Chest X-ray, PA view. Patient: 42 years old, sex F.
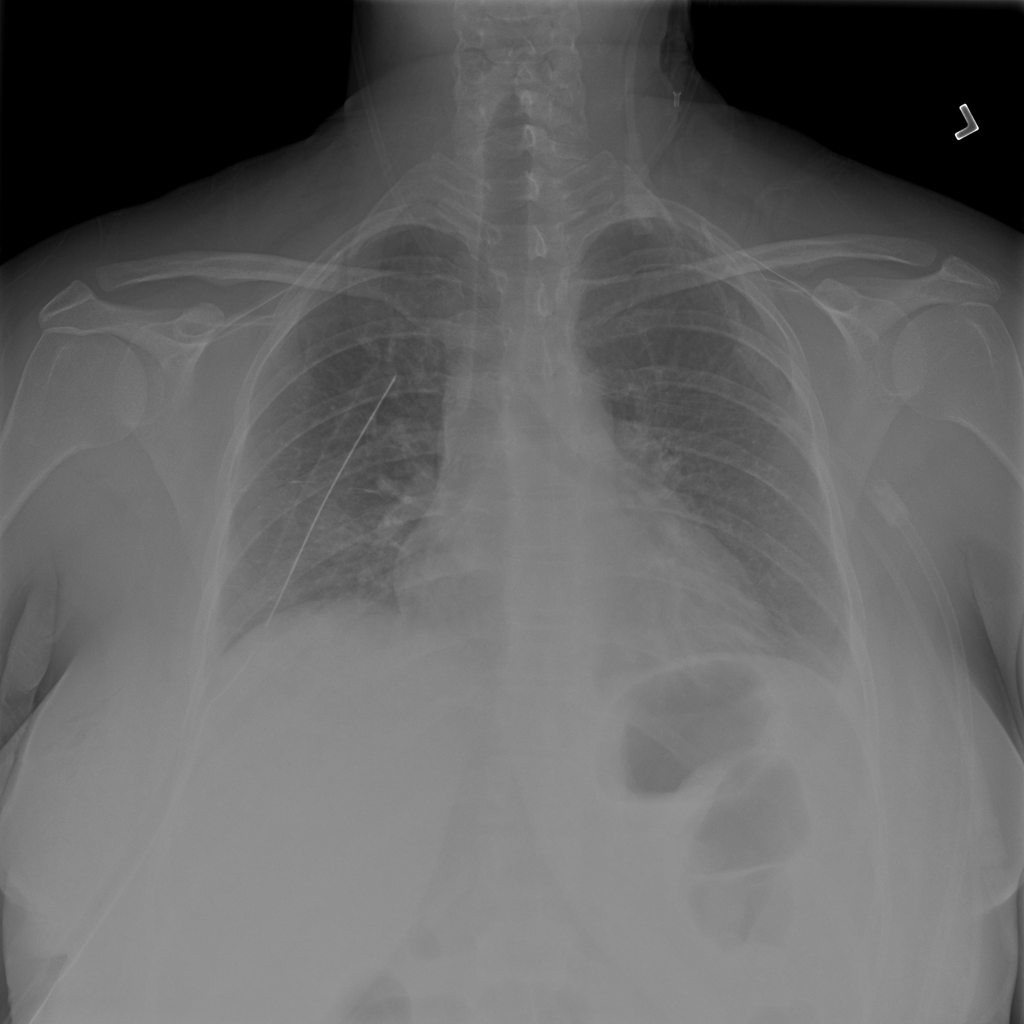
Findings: No Finding